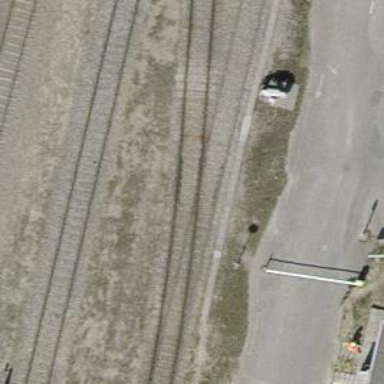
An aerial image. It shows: Single railway spur track.